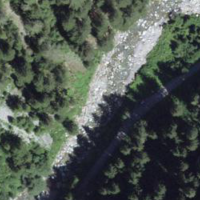
EUNIS habitat code: 45
Species observed at this site:
Knautia arvensis